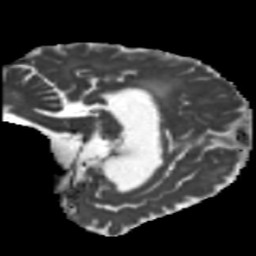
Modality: MD
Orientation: sagittal
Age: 52
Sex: male
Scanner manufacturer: siemens
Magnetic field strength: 3 T
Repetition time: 5.25 s
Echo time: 0.08 s